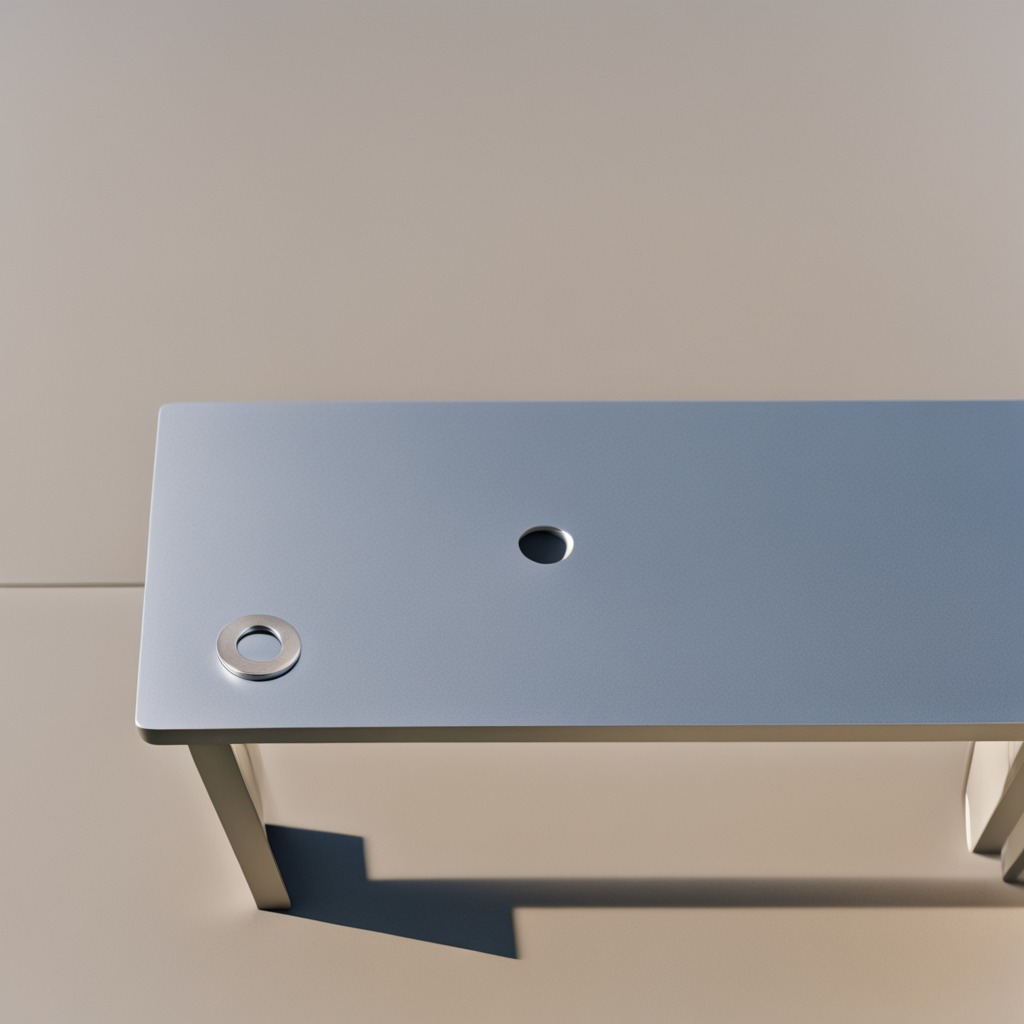
A flat metal washer is lying on the table.